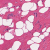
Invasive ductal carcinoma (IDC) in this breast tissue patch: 0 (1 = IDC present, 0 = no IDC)